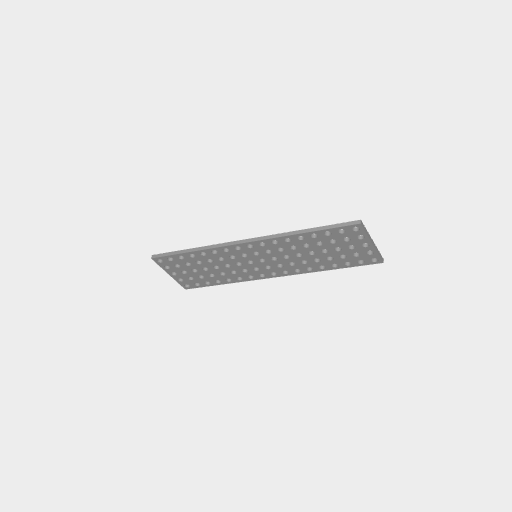
Part: GridPlate5x17H